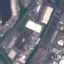
Label: Industrial